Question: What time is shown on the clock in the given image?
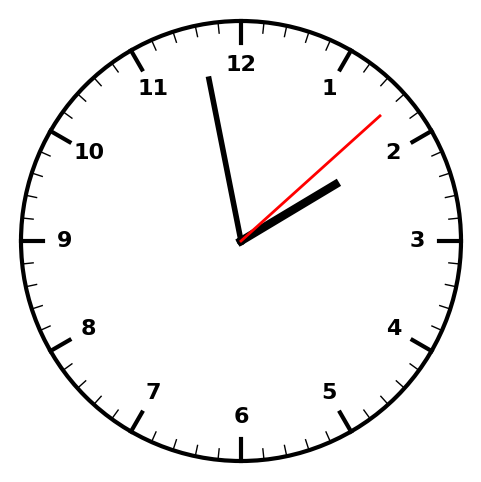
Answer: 01:58:08